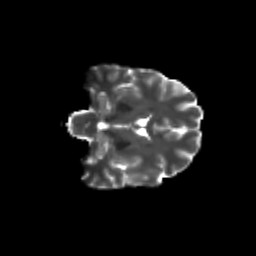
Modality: T2w
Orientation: coronal
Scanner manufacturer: siemens
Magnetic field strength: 3 T
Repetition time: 9.2 s
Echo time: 0.084 s